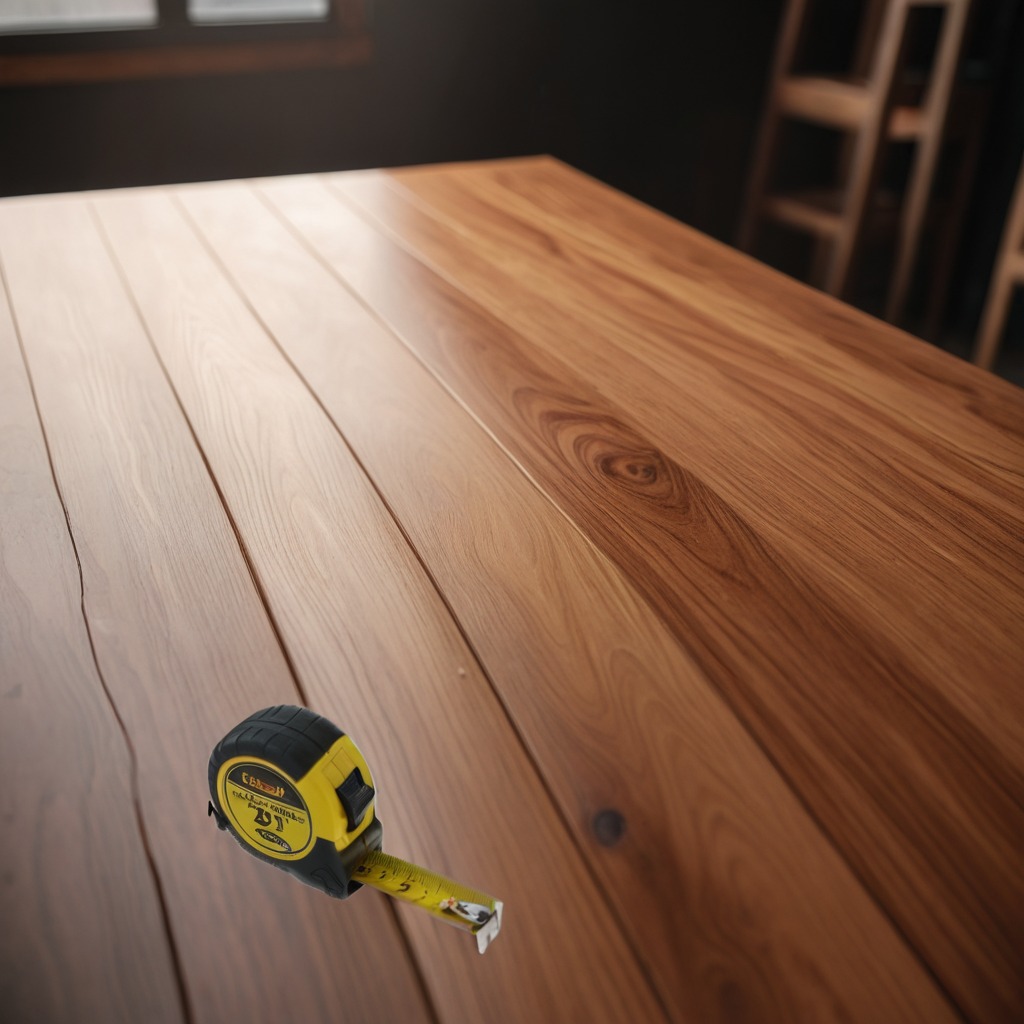
A measuring tape is lying on a wooden table in a carpentry studio with rich wood textures side lighting.